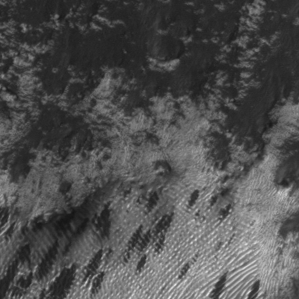
Label: frost